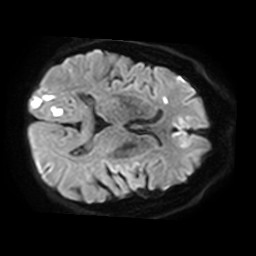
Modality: TRACE
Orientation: axial
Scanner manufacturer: philips
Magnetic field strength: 3 T
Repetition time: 4.161 s
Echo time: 0.06104 s